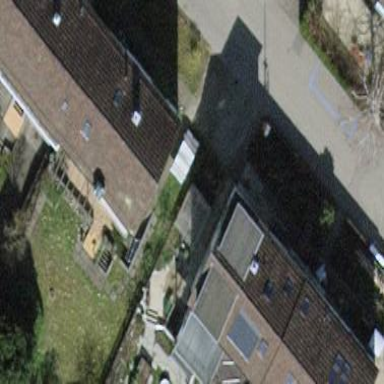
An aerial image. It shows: Gabled house with tiled roof.